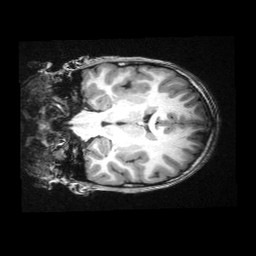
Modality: T1w
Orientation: coronal
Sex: male